You are looking at the unprocessed time series of a bearing vibration snapshot. Determine the bearing's health state. Answer with exactly one of: normal, inner_race, outer_race, ball.
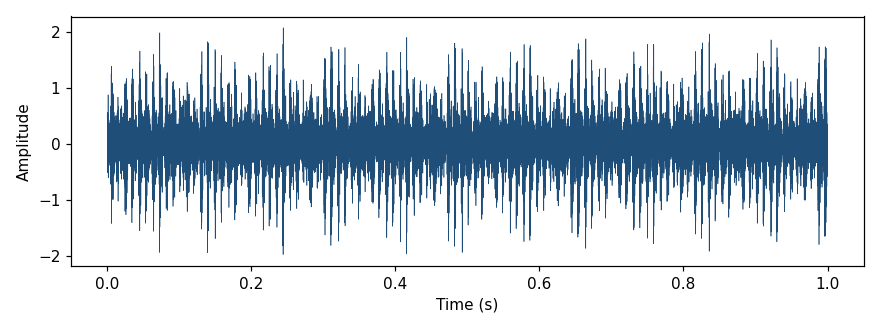
Answer: outer_race